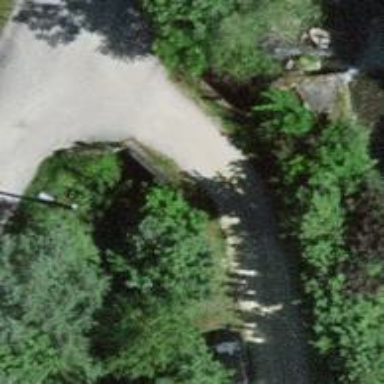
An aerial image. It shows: Residential unpaved road crossing bridge.